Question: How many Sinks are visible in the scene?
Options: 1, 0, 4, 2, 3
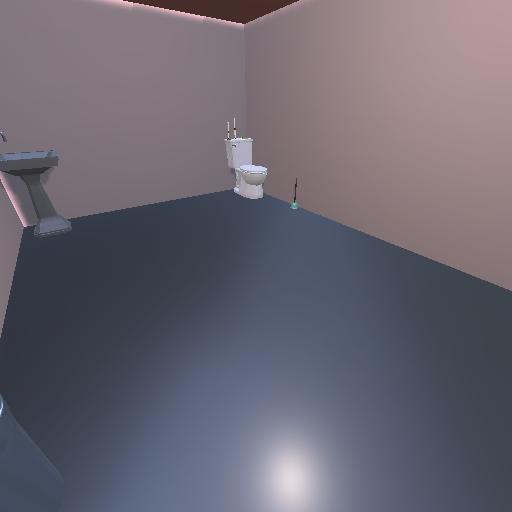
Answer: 1